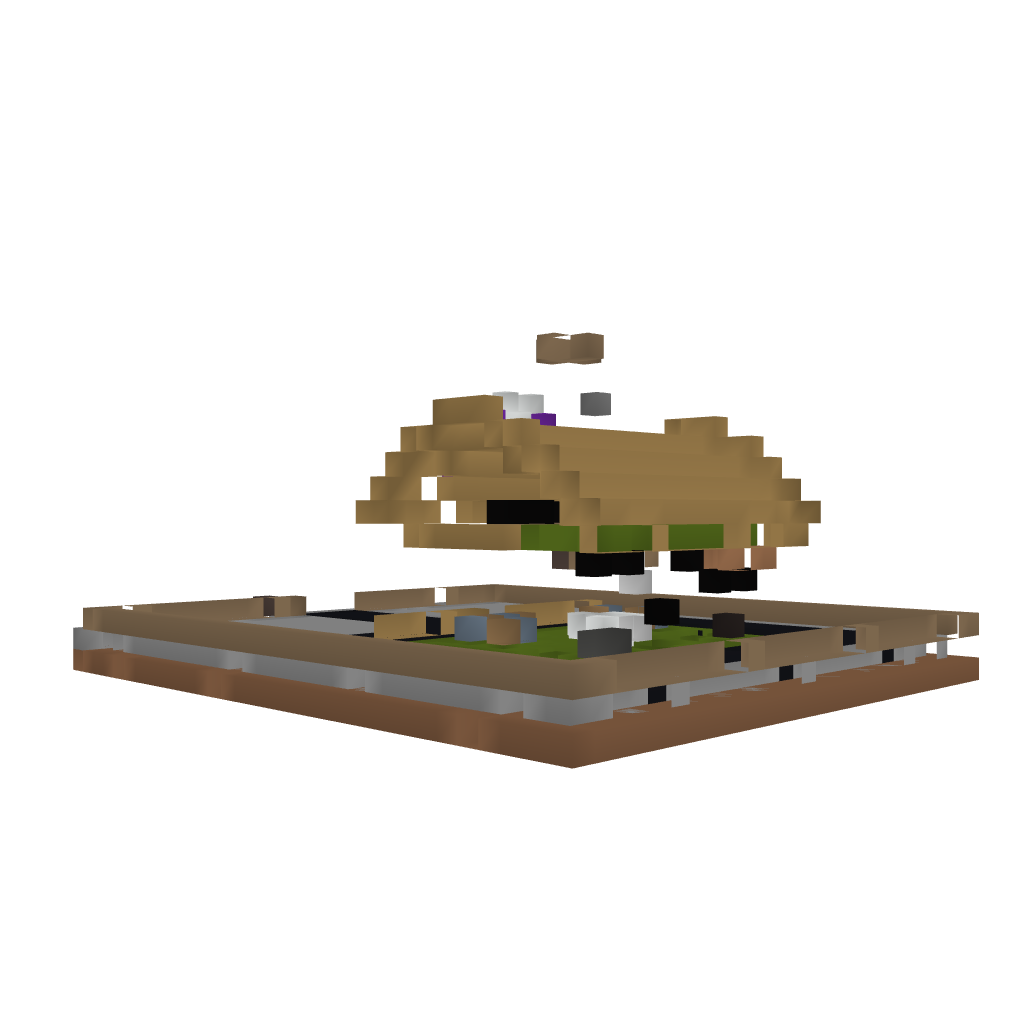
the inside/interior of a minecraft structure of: The Krusty Krab